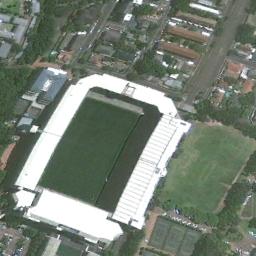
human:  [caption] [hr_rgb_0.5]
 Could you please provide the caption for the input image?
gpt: The stadium has a white ceiling and an unused green meadow inside .

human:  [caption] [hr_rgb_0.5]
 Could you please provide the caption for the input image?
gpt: There are many buildings of different shapes and sizes next to the stadium .

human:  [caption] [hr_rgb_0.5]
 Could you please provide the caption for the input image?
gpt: The stadium is on the grass next to some buildings and trees .

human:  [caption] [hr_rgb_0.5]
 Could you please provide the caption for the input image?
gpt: The square gymnasium is built between residential areas with lawns and some vegetation next to it .

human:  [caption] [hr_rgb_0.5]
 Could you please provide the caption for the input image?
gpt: There are some buildings and green trees around the stadium .